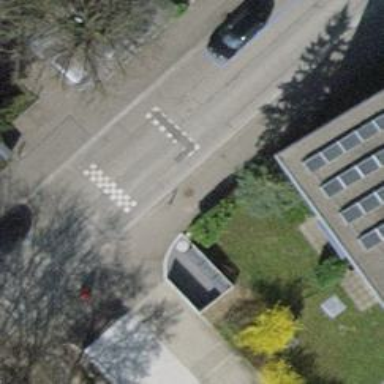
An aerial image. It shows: Traffic calming cushion.